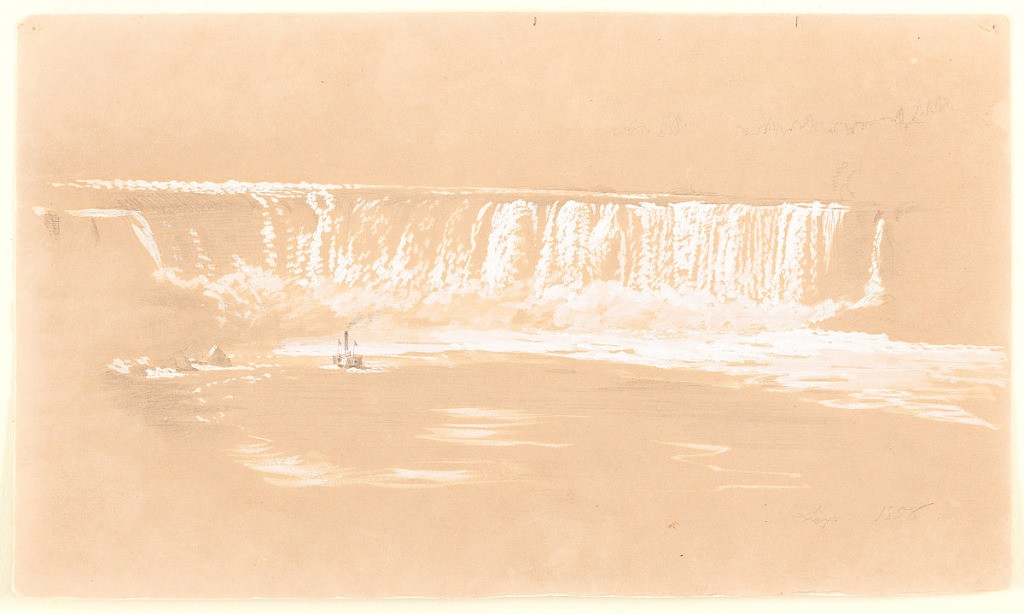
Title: The Maid of the Mist beneath Horseshoe Falls, Niagara Falls, Canada
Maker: Frederic Edwin Church, American, 1826–1900
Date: September 1858
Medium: Graphite and white gouache on tan laid paper
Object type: Drawing
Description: Landscape sketch showing a view of Horseshoe Falls from the Canadian bank of the Niagara River, featuring the Maid of the Mist below the falls at center left. Dominating the view, the falls expand horizontally across the composition as voluminous amounts of water cascade over the edge and create plumes of mist below. At center left, the Maid of the Mist, with its single, tall smokestack, is viewed from the rear as it floats beneath the falls. The tumultuous waters of the Niagara River extend from the foreground to the base of falls in the middle distance. In the background at right, the outline of the river's heavily wooded southern bank is faintly shown.